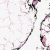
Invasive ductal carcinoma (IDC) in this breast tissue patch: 0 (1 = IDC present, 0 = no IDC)